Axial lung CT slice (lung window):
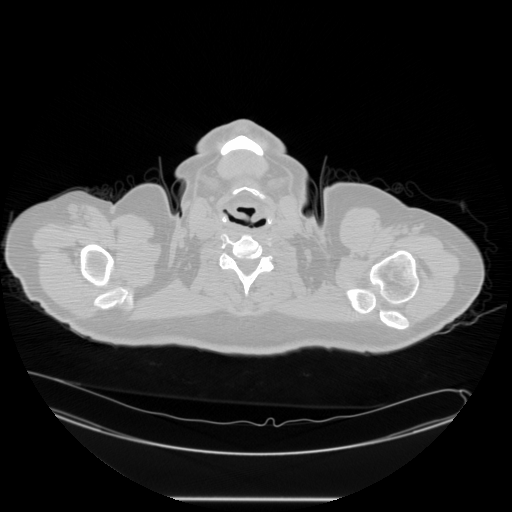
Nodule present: no